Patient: sex F, age 26
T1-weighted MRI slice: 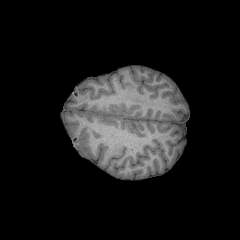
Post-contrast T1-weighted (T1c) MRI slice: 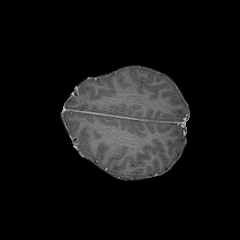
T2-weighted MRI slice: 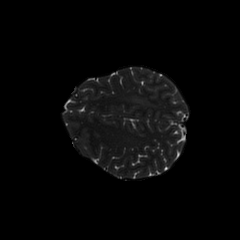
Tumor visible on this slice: yes
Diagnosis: Glioblastoma, IDH-wildtype
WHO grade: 4